Question: my question is more of a mathematical question in 2d computer graphics, but I figured that its more relevant here than the standard Stack overflow, if there's one dedicated especially to computer graphics by all means you can move this there.
Anyway my question is about transferring from 2 different 2d cartesian coordinate systems, where the coordinate systems are described as vectors that aren't necessarily perpendicular to each other.

As you can see in the diagram I provided, you have 3 local coordinate systems A,B and C defined by vectors: Ai,Aj,Bi,Bj,Ci,Cj.
I need to find a way to describe the point p in all the local coordinate systems and then find the transformation that takes a point from coordinate system C to B.
Now A is pretty easy, I can just move the origin back to 0,0 and rotate 90 degrees counter-clockwise and by multiplying these matrices I get the transformation that takes point P from the standard coordinate system to A.
Whats not clear to me is what to do with B and C since their axes aren't perpendicular.
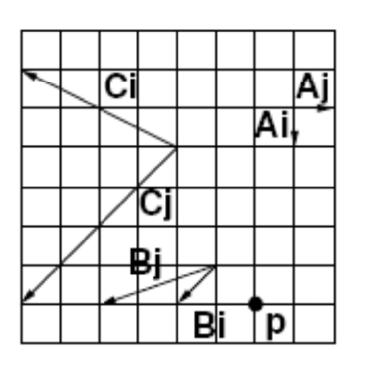
Answer: To make a transition between two coordinate systems, you have to calculate appropriate affine transform matrix. It is enough to have three non-collinear points in the first system and three corresponding points in the second system. For example, we can use triplet (5,6),(4,7)(2,7) for B, and triplet (4,3),(0,7),(0,1) for C system.
'''
(x1 y1 1) (X1 Y1 1)
(x2 y2 1) * M = (X2 Y2 1)
(x3 y3 1) (X3 Y3 1)
'''
M is affine matrix. To find M, we can left-multiply both sides by inverse of (x1...) matrix. <URL> is:
'''
(0, -3, 0)
M = (-4, -5, 0)
(28, 48, 1)
'''
<URL>', middle point between Ci, Cj, as expected